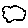
Label: cloud